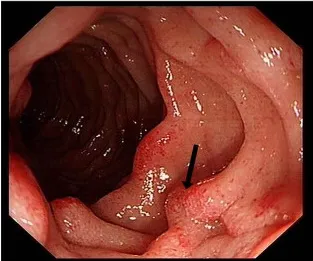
Representative images of upper endoscopy indicating scattered flat hyperemia and erosion of the gastric antrum and duodenum. Duodenum.
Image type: endoscopy (gi_endoscopy)